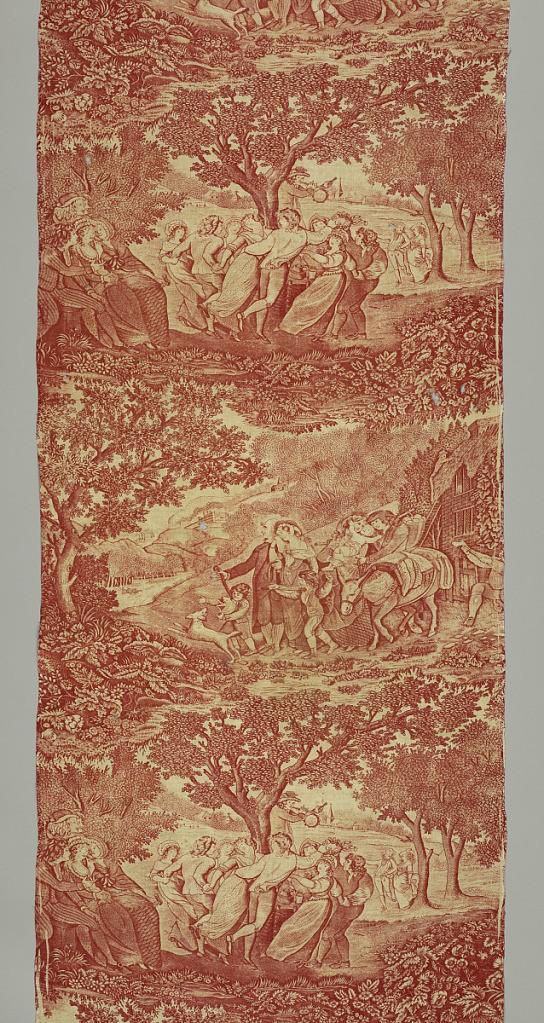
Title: The Deserted Village
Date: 1790–1800
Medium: cotton Technique: printed by engraved plate on plain weave
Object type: Textile
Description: Two full width scenes; one of people at a country dance, the other a group of villagers traveling. The scenes illustrate episodes in Oliver Goldsmith's "The Deserted Village". In red on white.